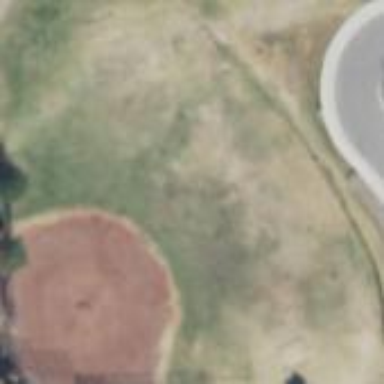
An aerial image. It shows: Baseball pitch for leisure and sports activities.